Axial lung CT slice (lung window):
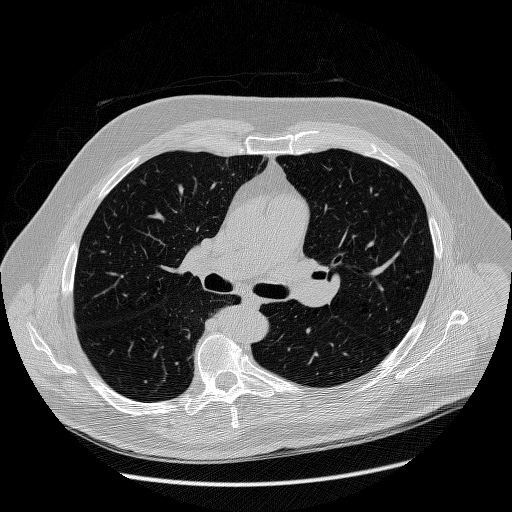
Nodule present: no